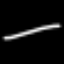
Label: line